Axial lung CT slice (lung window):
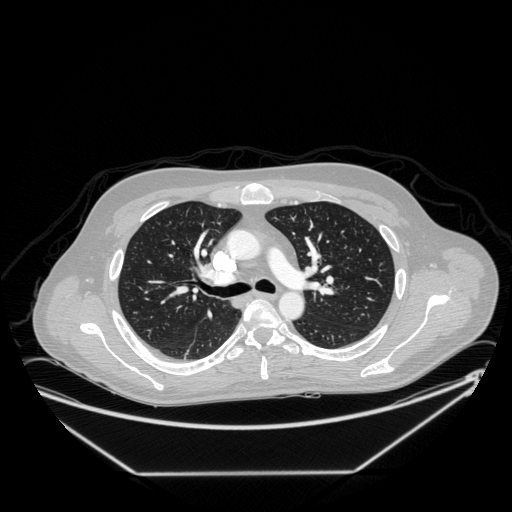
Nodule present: no